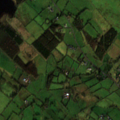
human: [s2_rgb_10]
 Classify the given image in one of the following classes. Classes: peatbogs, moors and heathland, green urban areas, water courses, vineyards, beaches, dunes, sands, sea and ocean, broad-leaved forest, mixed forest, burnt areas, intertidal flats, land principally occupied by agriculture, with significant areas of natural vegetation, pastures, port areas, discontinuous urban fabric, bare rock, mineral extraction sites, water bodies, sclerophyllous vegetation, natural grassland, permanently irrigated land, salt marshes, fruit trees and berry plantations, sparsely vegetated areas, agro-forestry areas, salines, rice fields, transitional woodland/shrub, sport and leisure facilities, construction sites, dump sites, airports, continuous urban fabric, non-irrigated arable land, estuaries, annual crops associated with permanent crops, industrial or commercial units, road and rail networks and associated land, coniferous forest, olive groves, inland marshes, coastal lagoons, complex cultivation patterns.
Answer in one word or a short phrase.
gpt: pastures, water bodies